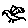
Label: bird